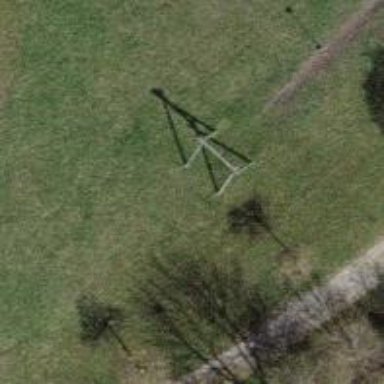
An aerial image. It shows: Playground featuring zipwire.